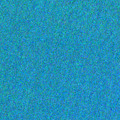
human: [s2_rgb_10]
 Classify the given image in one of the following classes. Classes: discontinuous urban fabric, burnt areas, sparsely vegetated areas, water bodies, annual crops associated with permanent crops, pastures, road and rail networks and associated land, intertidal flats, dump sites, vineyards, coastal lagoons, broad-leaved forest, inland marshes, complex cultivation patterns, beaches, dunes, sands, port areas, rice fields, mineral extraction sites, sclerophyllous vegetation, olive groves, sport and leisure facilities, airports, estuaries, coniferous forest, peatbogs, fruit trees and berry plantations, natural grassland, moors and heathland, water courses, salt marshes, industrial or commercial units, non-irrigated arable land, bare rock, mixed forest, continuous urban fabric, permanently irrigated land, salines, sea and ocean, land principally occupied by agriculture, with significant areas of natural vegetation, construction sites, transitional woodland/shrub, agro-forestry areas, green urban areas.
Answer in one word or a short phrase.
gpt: sea and ocean